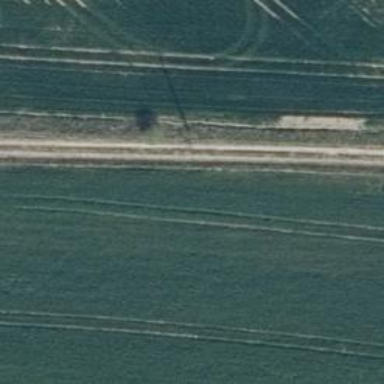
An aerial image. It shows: Minor power line.